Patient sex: M
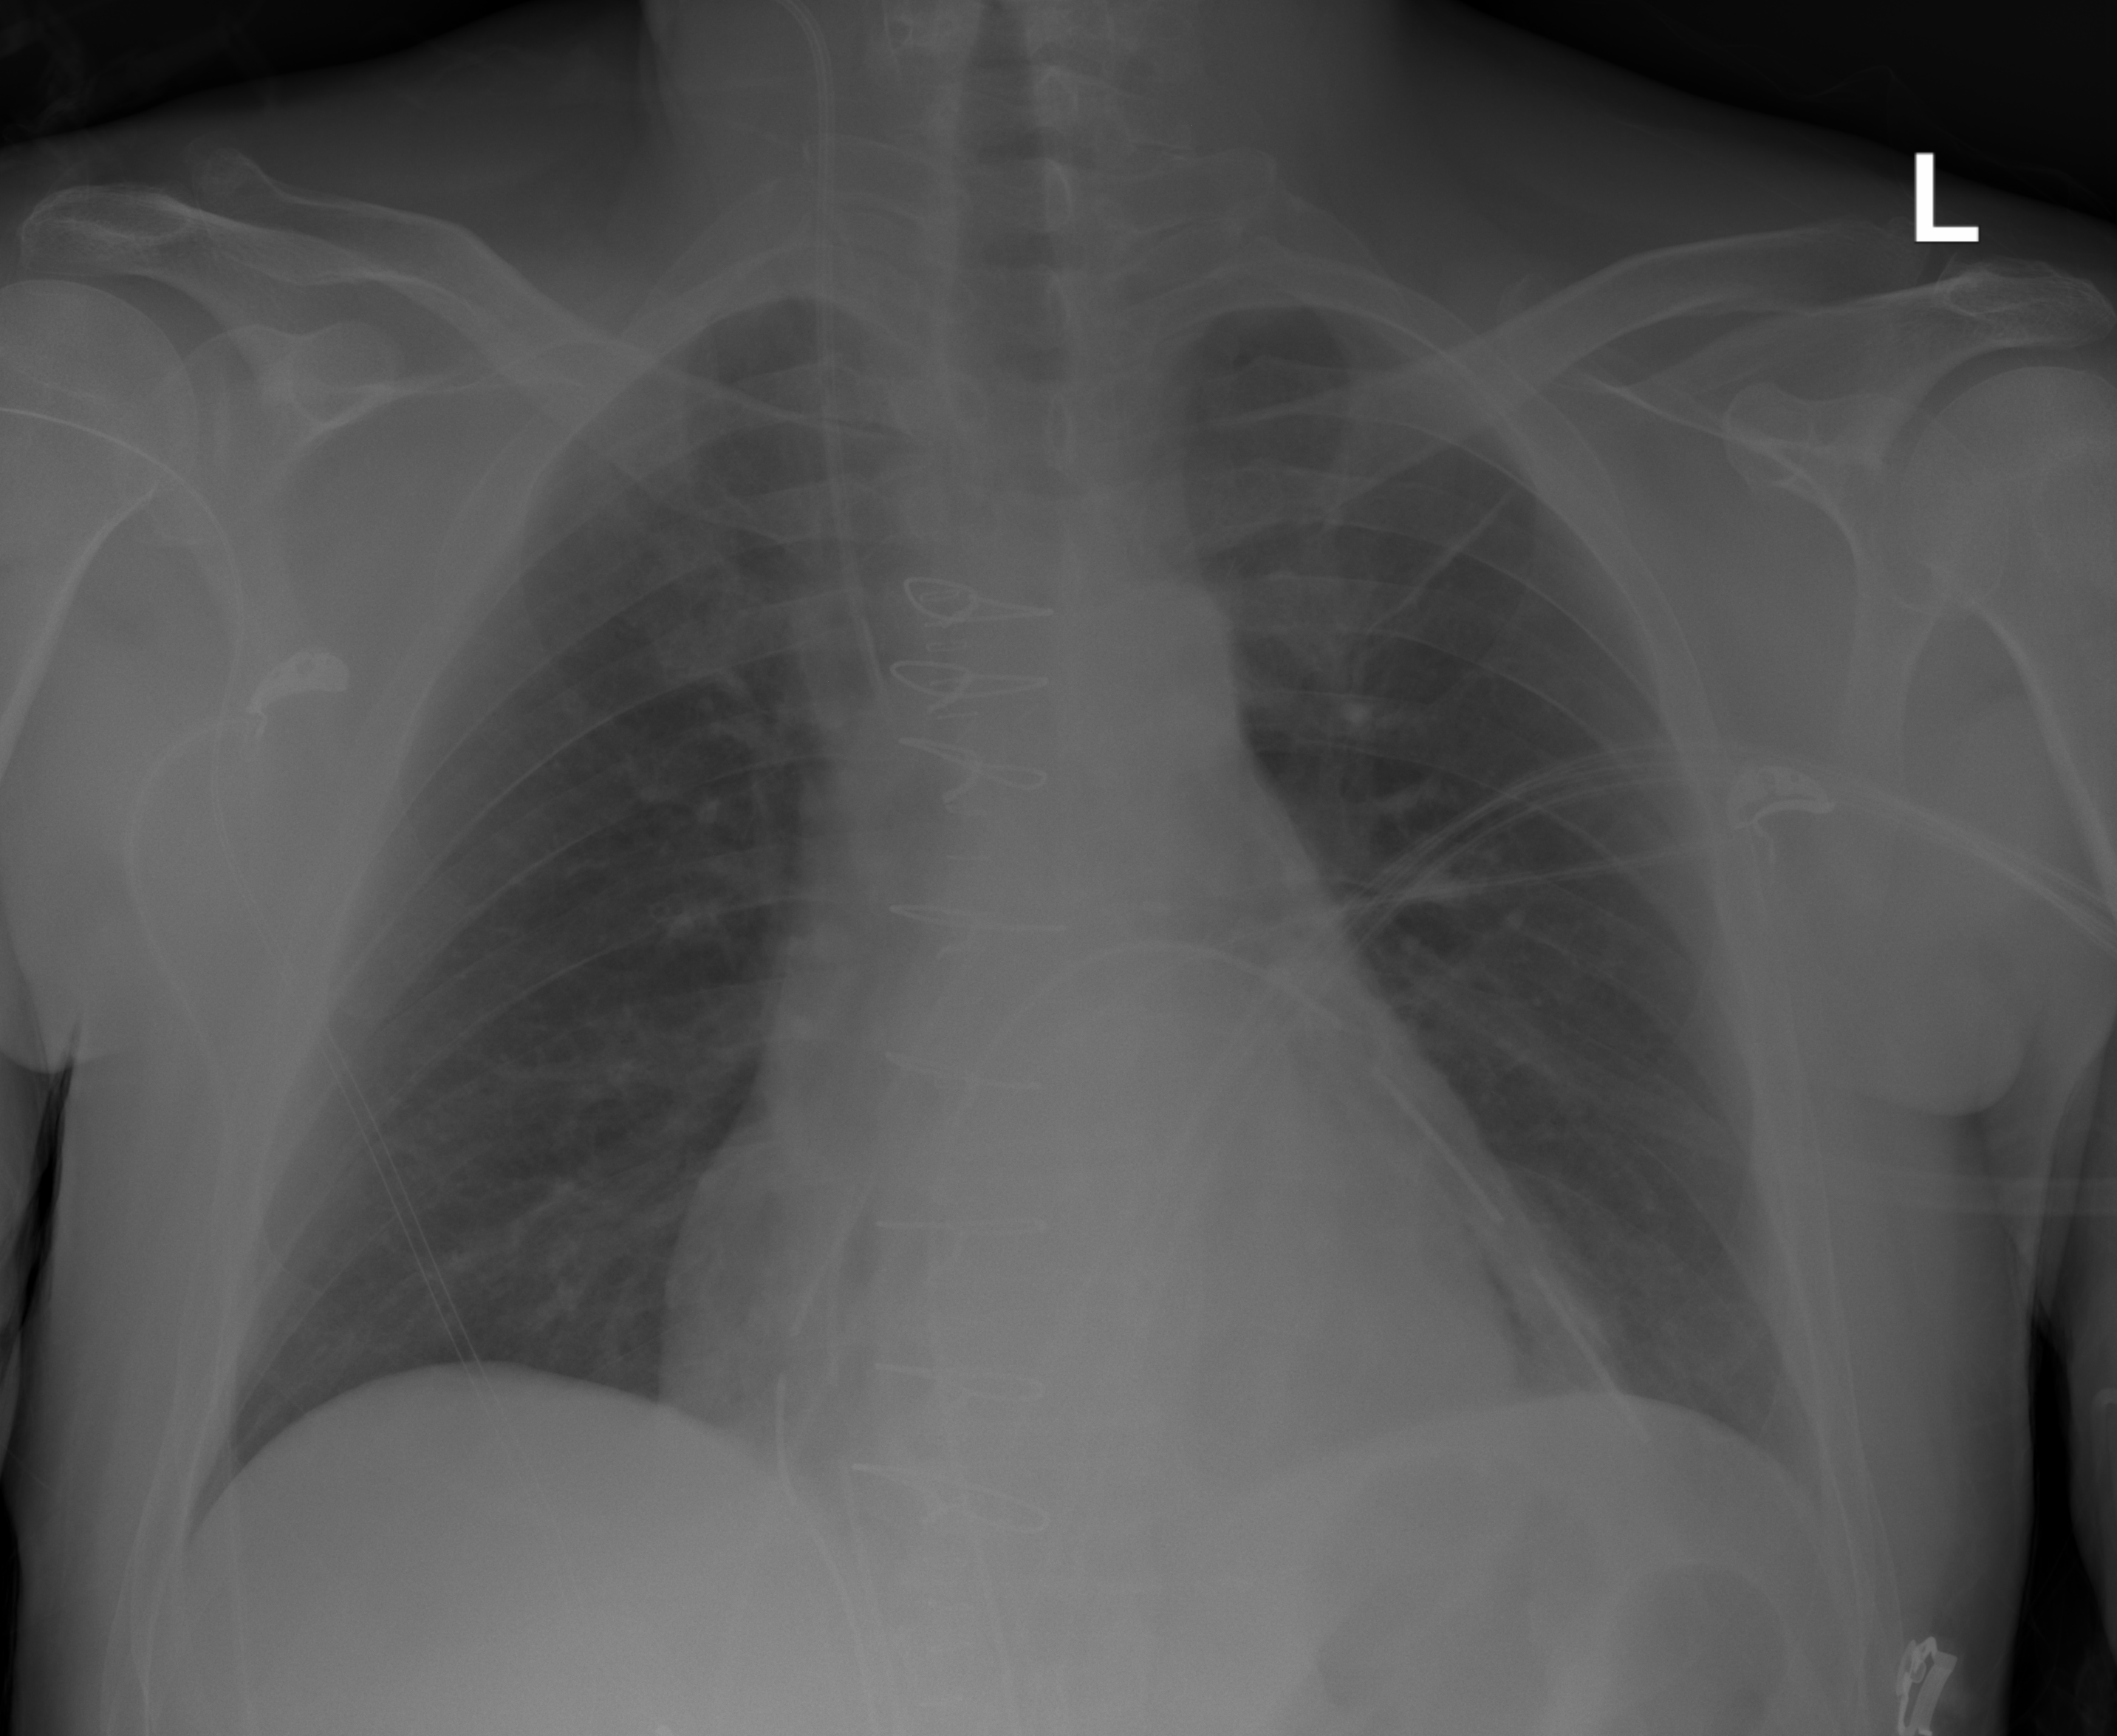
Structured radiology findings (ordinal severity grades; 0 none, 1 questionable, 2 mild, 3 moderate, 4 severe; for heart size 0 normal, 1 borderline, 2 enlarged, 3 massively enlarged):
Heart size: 0
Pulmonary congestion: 0
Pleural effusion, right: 0
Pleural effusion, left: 0
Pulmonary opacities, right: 0
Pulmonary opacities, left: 0
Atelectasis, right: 1
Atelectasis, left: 1